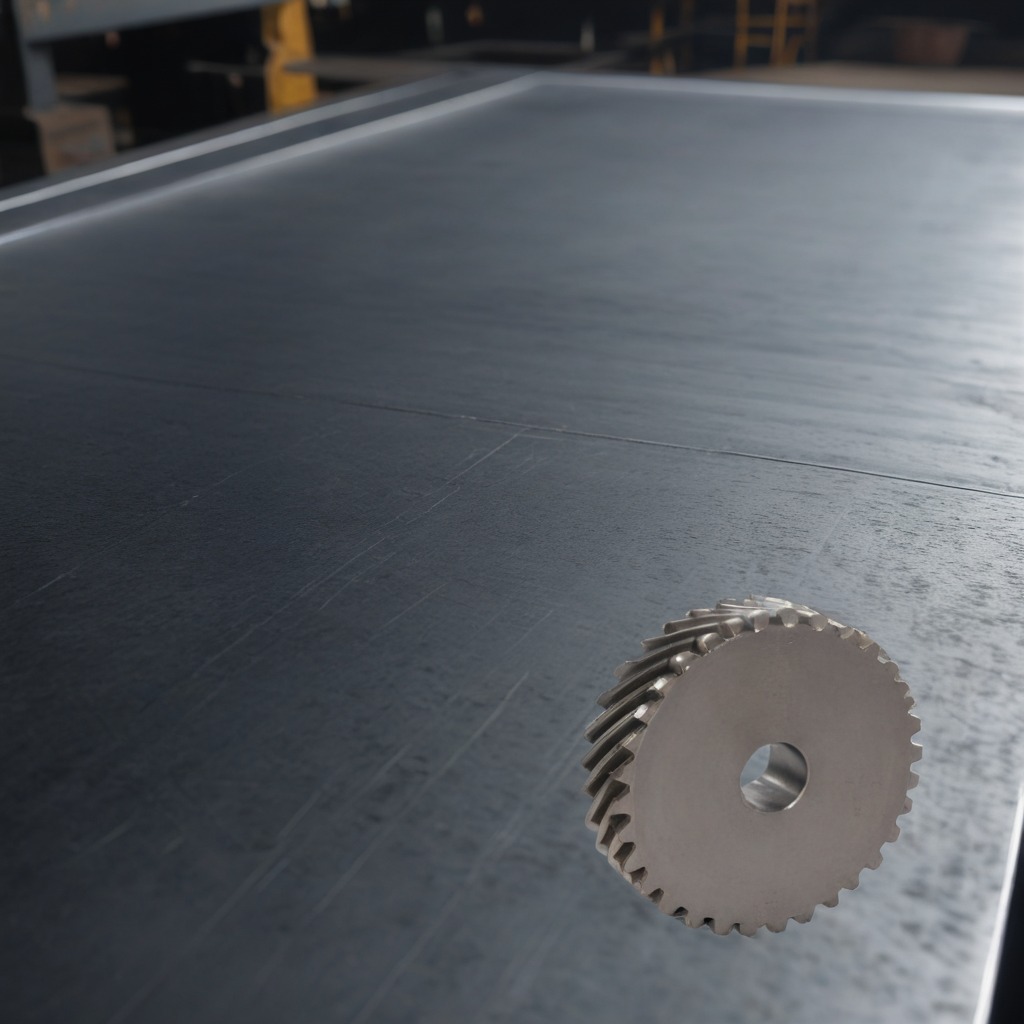
A steel gear with teeth is lying on the cold steel table in a mining workshop.